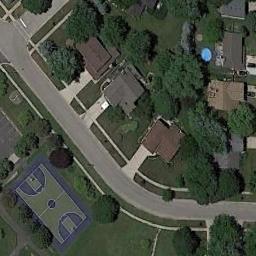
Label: basketball_court